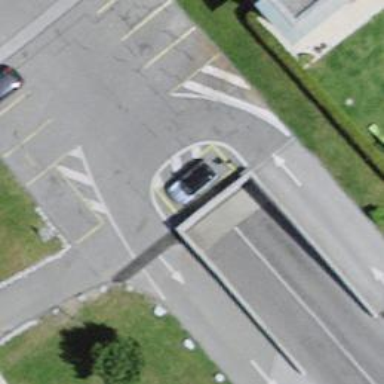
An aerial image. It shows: Parking area.